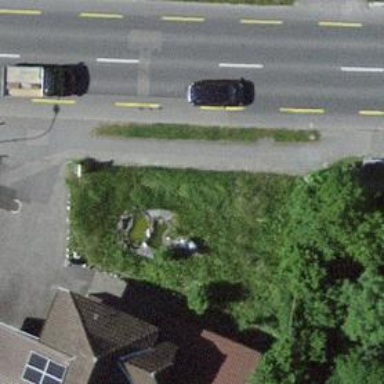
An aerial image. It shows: Bus stop with platform for public transport.